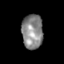
Tissue: skin
Cell type: Epithelial cells
Senescence score: 0.2317
Nuclear area (px): 715
Mean DAPI intensity: 136.062